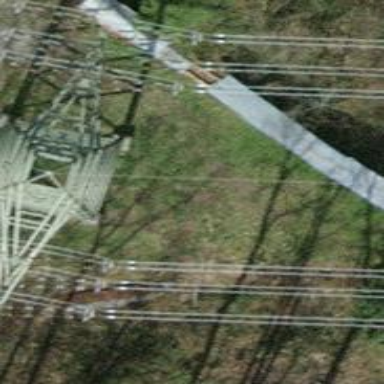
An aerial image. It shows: Towering power structure.